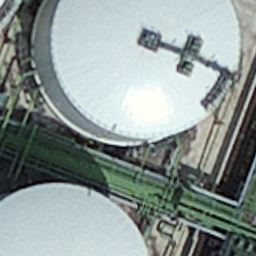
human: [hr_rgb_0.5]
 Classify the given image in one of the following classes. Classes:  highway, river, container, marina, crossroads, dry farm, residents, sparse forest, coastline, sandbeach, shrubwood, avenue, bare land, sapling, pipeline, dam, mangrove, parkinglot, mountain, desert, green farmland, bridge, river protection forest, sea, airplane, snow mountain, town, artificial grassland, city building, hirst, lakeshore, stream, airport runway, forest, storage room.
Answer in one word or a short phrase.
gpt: storage room